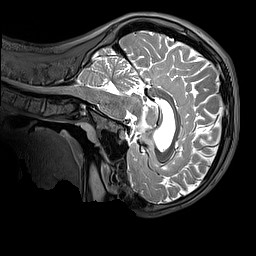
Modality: T2w
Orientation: sagittal
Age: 13
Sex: male
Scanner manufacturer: siemens
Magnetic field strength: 3 T
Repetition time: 3.2 s
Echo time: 0.408 s